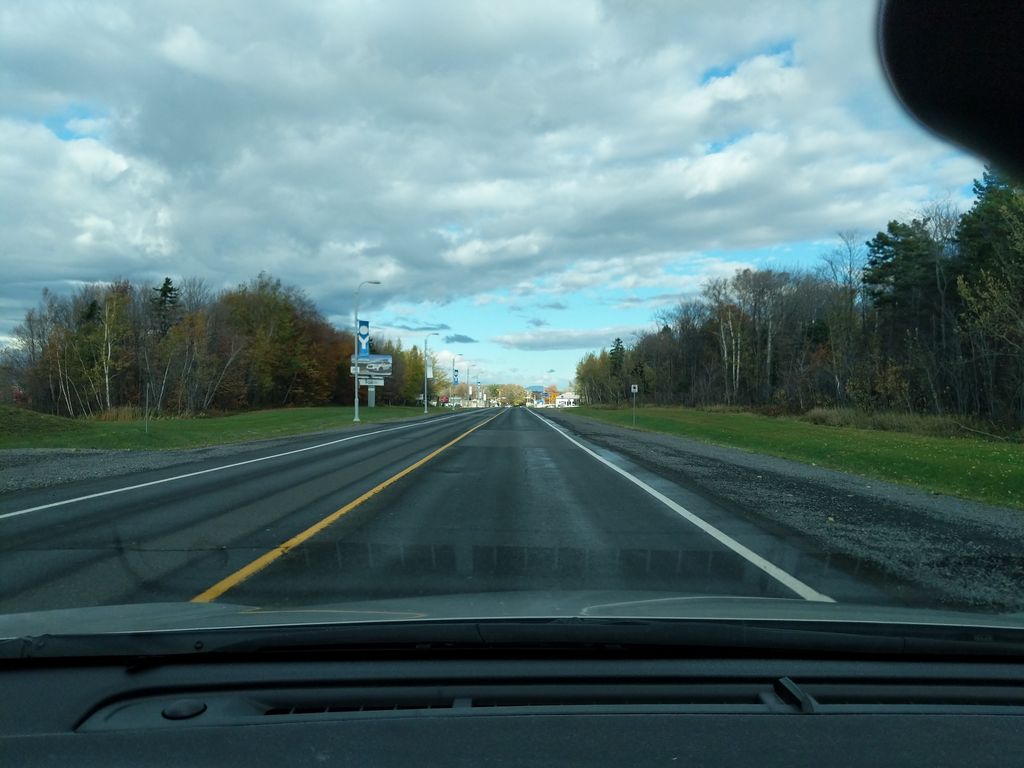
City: quebec_city